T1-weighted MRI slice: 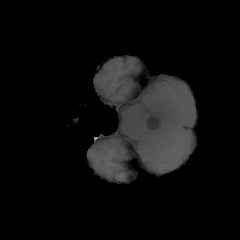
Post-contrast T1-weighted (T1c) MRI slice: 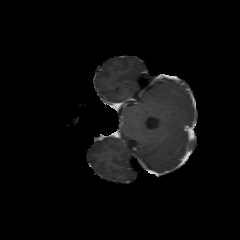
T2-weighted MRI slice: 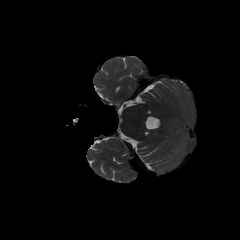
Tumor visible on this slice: no